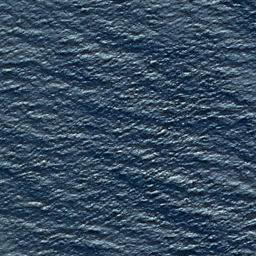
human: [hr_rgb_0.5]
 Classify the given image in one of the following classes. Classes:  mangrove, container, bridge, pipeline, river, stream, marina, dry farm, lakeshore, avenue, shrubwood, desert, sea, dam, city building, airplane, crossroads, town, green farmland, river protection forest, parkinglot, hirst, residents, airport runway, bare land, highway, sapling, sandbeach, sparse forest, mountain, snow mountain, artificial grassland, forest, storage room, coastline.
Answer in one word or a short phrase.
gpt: sea